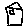
Label: house